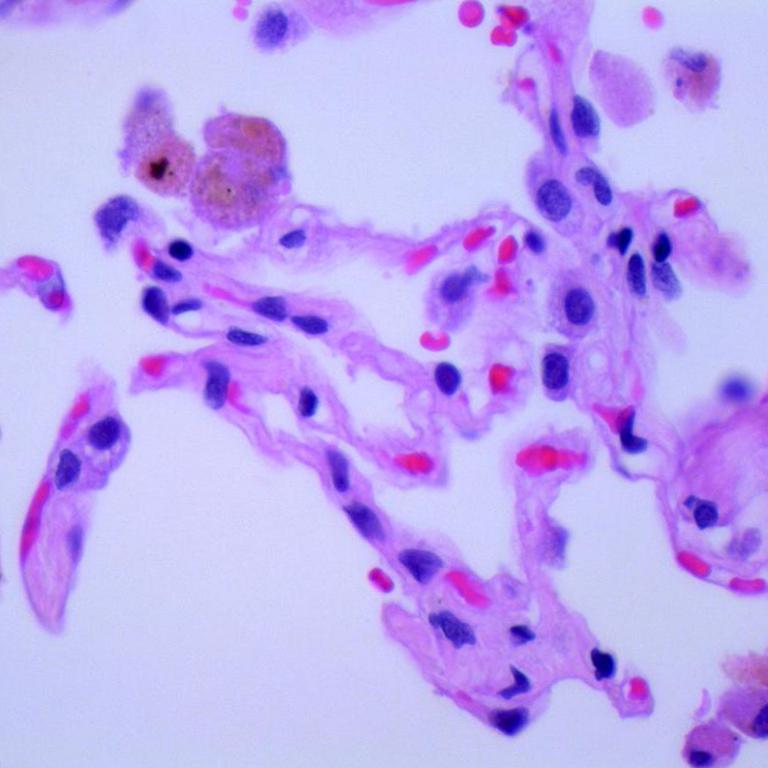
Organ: lung
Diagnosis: benign